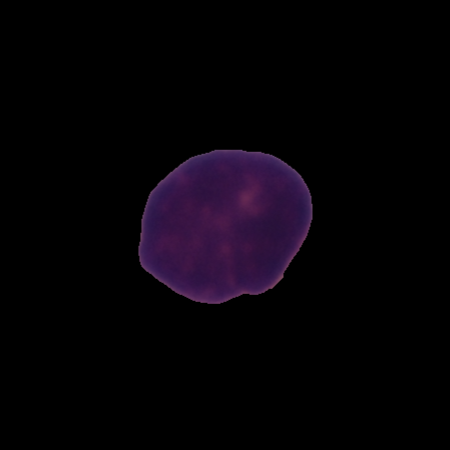
Label: healthy